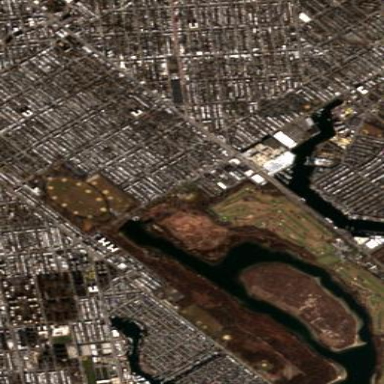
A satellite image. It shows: Golf course surrounded by greenery.